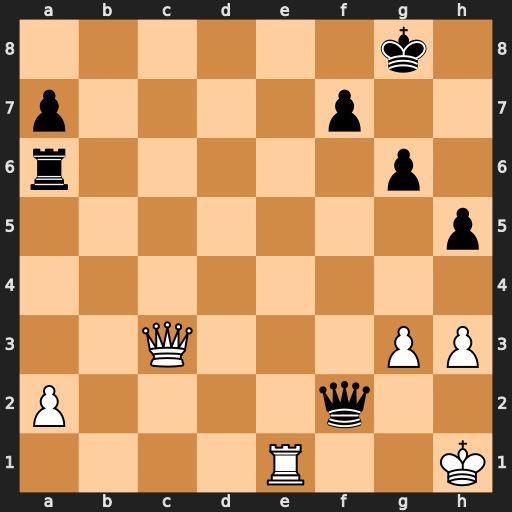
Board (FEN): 6k1/p4p2/r5p1/7p/8/2Q3PP/P4q2/4R2K
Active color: w
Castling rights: -
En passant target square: -
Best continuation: Re8+ Kh7 Qh8#